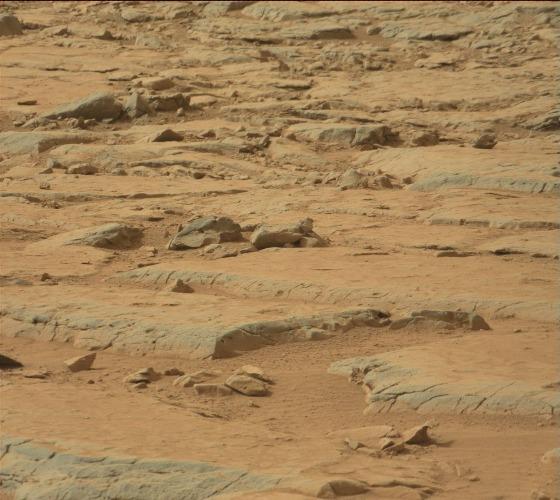
Terrain classes present: Bedrock, Gravel / Sand / Soil, Rock, Shadow